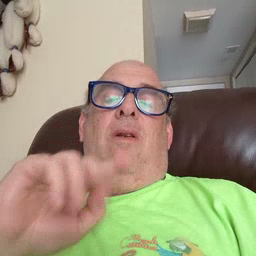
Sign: uncle